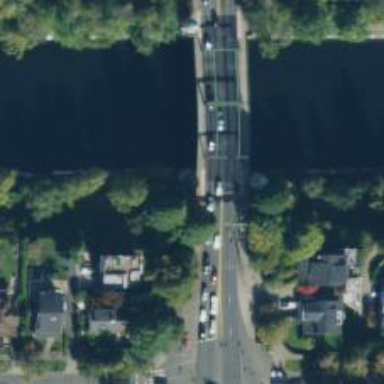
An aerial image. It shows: Footway bridge.